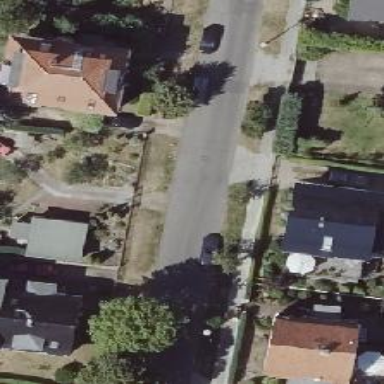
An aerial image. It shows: Asphalt road in residential area.